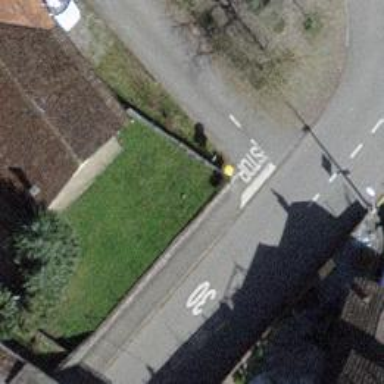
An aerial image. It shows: Post box is visible.